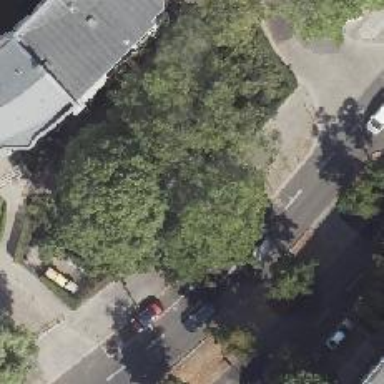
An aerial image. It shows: Deciduous broadleaved tree.